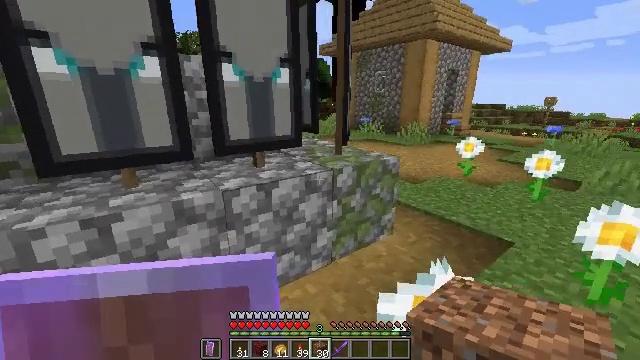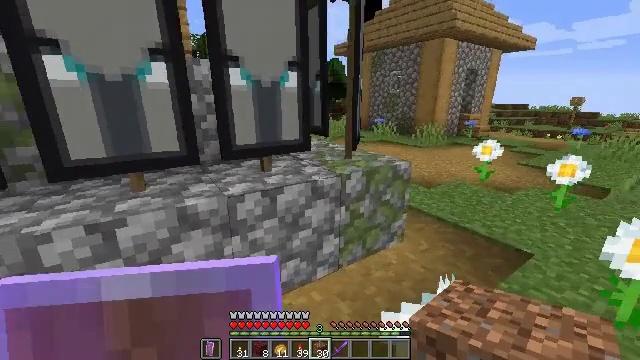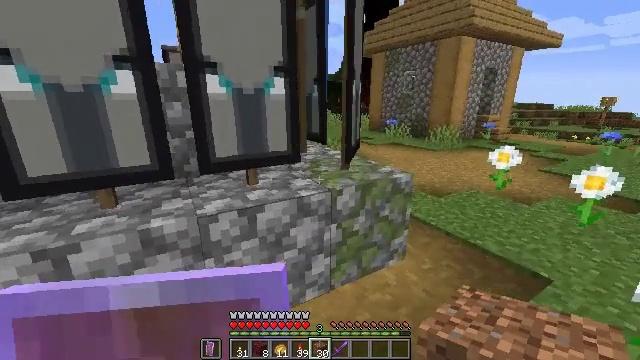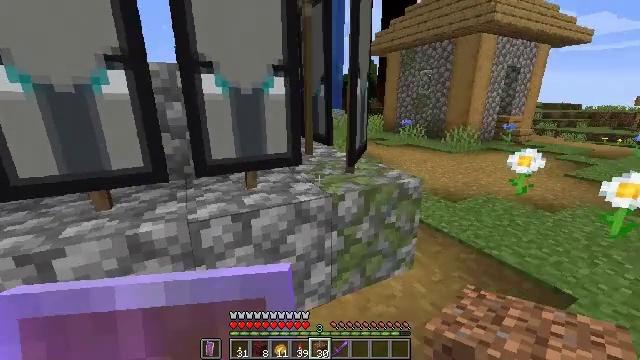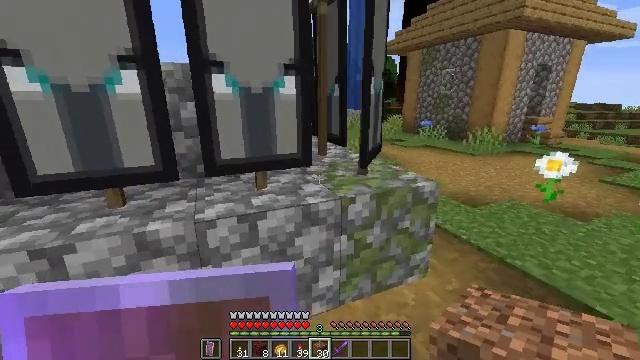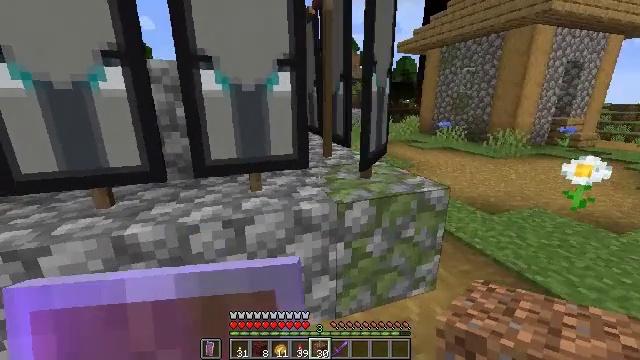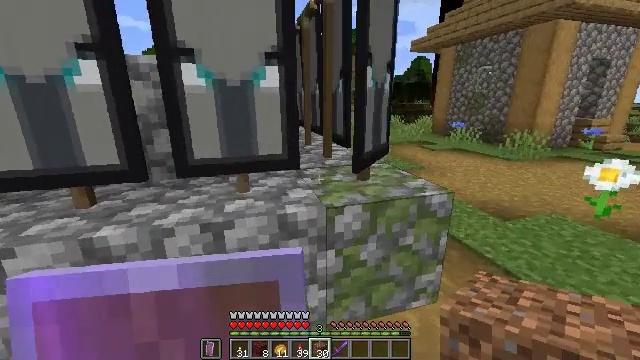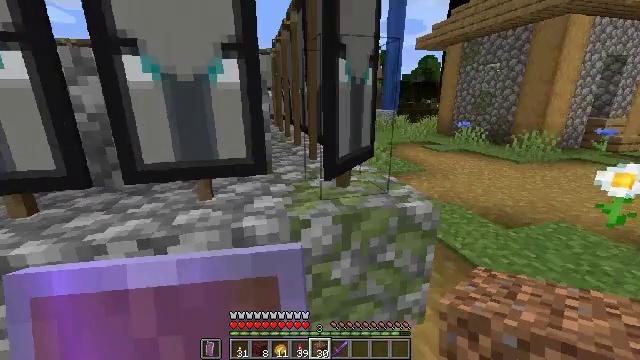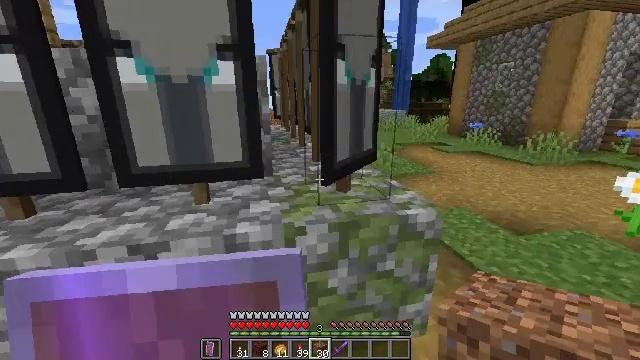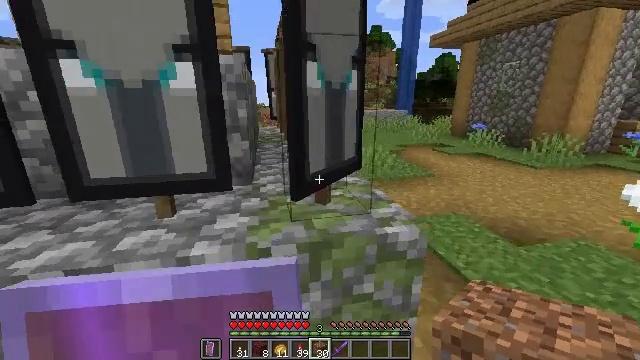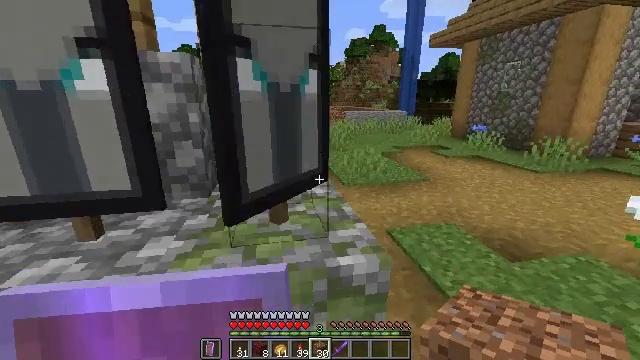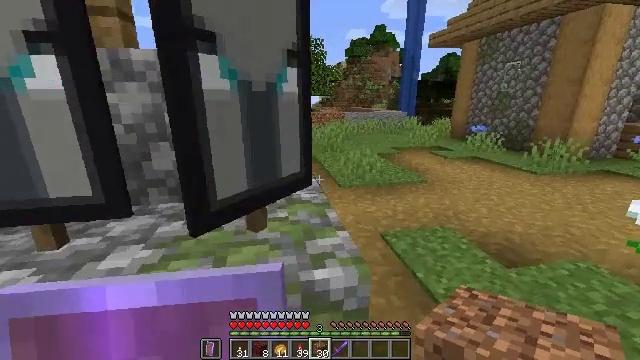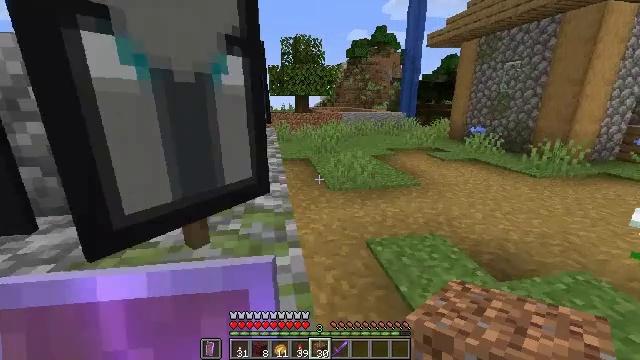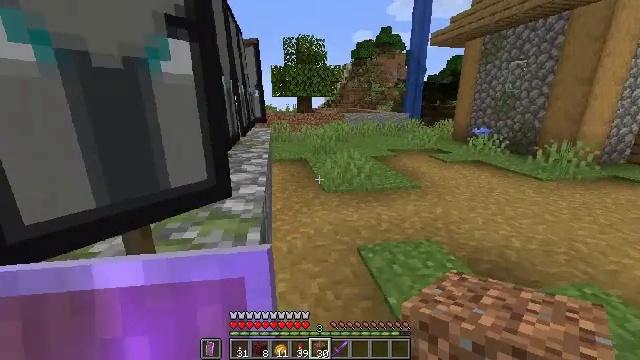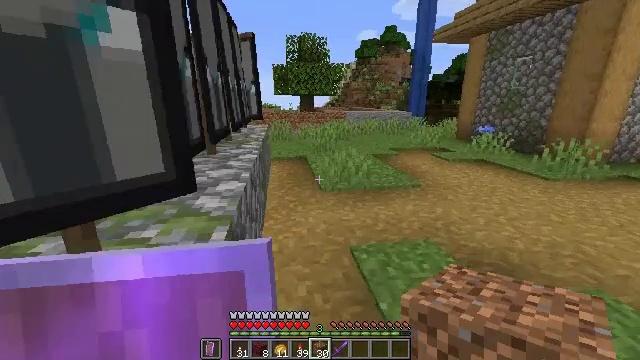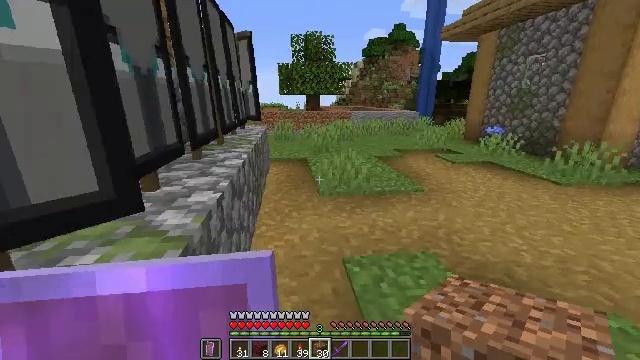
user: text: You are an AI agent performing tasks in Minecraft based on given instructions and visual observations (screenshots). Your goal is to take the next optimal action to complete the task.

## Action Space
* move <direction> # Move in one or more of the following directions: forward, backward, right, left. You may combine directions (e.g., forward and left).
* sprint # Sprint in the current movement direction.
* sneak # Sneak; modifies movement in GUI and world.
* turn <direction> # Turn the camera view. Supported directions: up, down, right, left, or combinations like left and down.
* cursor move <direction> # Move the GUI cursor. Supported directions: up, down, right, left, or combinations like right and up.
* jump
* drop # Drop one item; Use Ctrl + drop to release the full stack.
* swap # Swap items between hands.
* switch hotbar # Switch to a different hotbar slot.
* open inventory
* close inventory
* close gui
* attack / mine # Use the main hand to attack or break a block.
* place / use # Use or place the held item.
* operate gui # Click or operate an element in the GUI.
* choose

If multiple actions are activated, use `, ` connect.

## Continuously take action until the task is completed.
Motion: motion action
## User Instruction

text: Break the white banner to remove it.
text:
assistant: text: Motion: move forward and move right, turn left
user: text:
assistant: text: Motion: move forward and move right, turn left
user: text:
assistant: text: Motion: move forward and move right, turn left
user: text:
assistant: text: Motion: move forward and move right, turn left
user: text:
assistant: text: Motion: move forward and move right, turn left
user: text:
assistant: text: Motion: move forward and move right, turn left
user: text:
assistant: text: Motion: move forward and move right, turn left
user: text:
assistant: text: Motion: move forward and move right, turn left
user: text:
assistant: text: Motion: move forward and move right
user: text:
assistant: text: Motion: move forward and move right
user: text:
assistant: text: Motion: move forward and move right
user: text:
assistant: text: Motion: move forward and move right
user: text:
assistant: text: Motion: move forward and move right, turn left
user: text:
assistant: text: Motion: move forward and move right
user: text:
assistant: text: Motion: move forward and move right, turn left
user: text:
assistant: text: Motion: move forward and move right, turn left
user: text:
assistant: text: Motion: move forward and move right, turn left
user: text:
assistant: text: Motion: move forward and move right, turn left
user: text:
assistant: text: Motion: move forward and move right, turn left
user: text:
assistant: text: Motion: move forward and move right, turn left
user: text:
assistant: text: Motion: move forward and move right, turn left and up
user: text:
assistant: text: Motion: move forward and move right, turn left and up
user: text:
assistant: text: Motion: move forward and move right, turn left
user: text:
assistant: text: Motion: move forward and move right, turn left
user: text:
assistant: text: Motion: move forward and move right, turn left
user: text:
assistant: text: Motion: move forward and move right, turn left
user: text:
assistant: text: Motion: move forward and move right, turn left
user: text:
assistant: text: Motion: move forward and move right, turn left
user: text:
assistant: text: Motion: move forward and move right, turn left
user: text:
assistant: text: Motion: move forward and move right